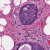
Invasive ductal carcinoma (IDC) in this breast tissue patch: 0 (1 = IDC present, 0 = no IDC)